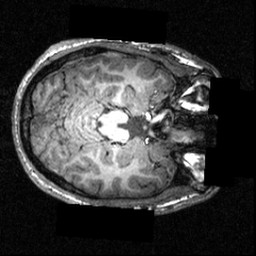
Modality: T1w
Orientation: axial
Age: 20
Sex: male
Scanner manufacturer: siemens
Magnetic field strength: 3.951 T
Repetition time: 1.5 s
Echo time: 0.00335 s